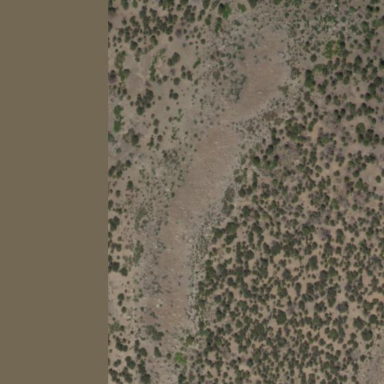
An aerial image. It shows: Patch of scrub vegetation.